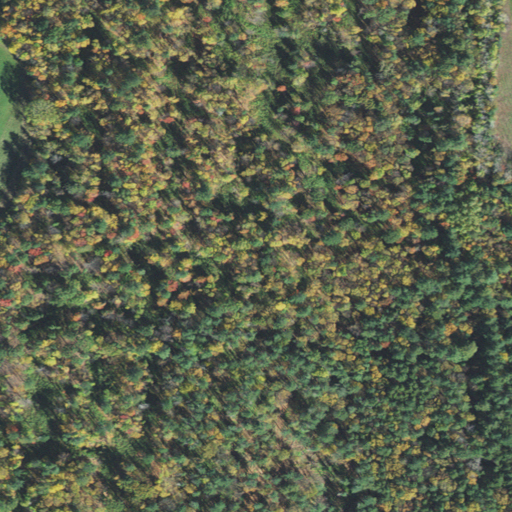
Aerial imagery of mountain in Massachusetts named Dragon Hill containing evergreen forest, mixed forest, deciduous forest, and pasture